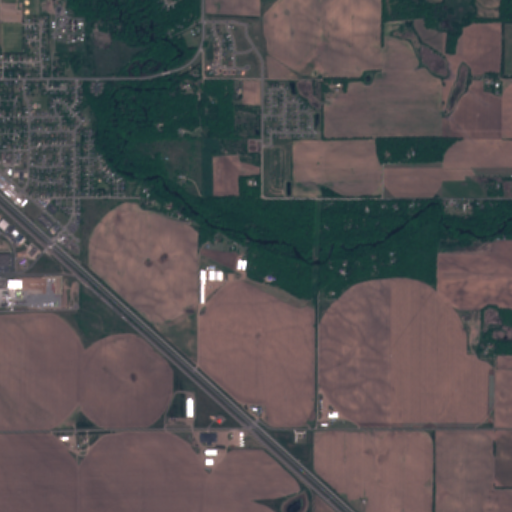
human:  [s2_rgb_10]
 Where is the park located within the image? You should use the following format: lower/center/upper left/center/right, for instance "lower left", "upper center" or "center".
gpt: The park is located in the upper left of the image.
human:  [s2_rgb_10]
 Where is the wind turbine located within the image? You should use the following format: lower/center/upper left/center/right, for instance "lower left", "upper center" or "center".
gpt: The wind turbine is located in the lower center of the image.
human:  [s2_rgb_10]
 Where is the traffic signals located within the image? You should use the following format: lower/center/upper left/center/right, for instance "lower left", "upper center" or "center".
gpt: The traffic signals is located in the center left of the image.
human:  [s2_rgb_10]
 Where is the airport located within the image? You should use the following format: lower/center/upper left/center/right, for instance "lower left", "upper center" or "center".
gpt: There is no airport in the image.